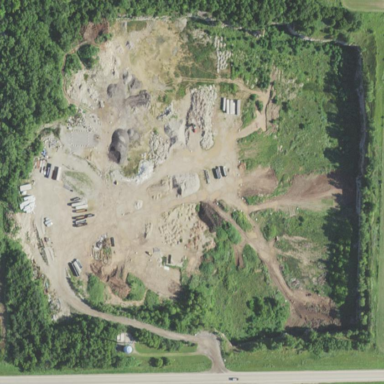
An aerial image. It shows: Quarry area that is man-made.